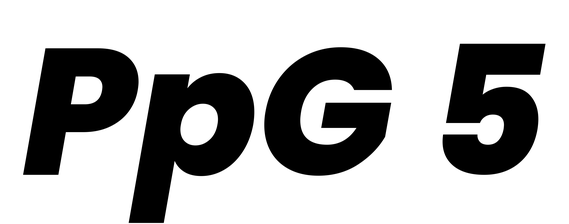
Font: Poppins-ExtraBoldItalic